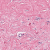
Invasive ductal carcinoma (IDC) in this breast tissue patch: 0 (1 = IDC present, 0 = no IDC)